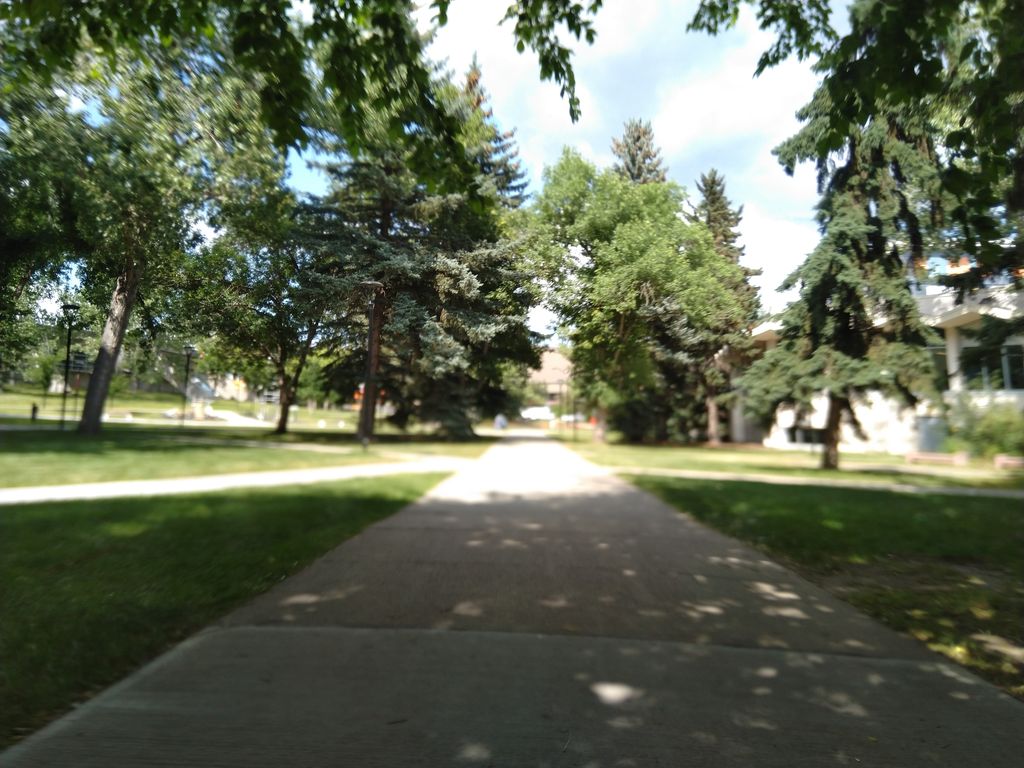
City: calgary